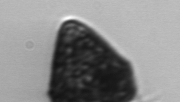
Label: Strombidium_morphotype2